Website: macys
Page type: billing-address
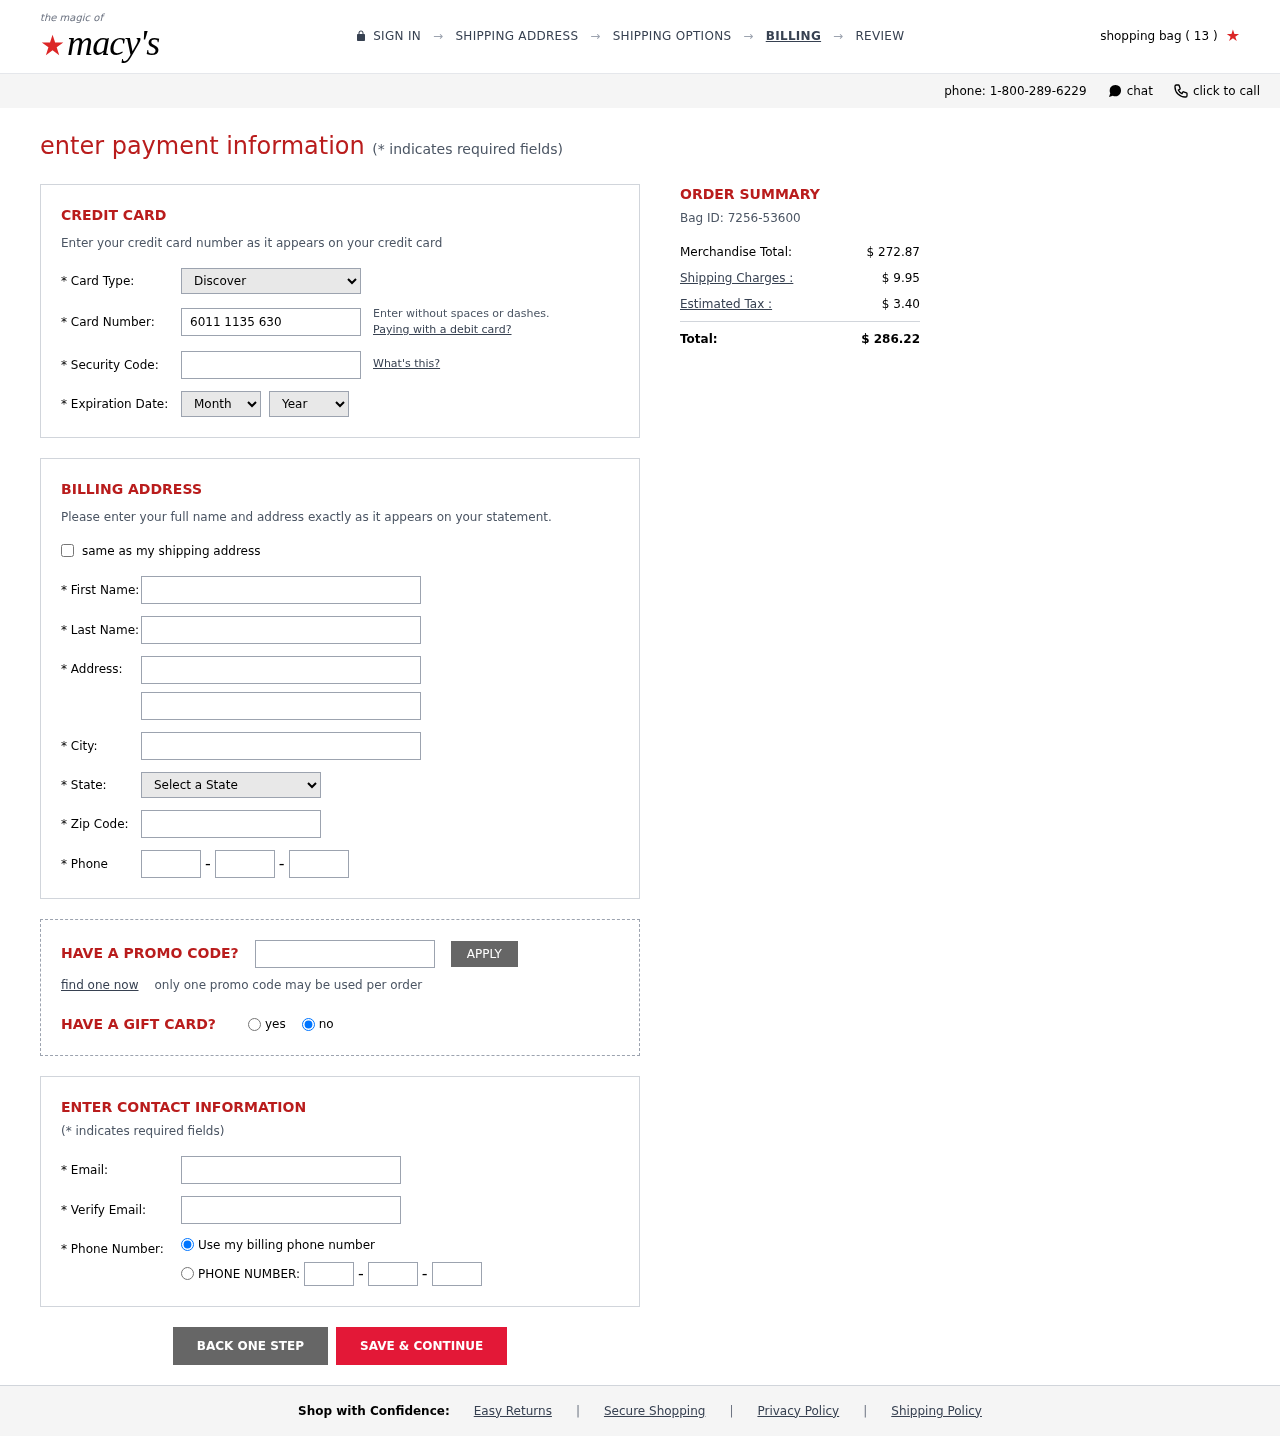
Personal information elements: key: PII_CARD_CVV
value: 694
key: PII_CARD_EXPIRY_MONTH
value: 06
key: PII_CARD_EXPIRY_YEAR
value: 30
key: PII_CARD_NUMBER
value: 6011 1135 6307 9842
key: PII_CARD_TYPE
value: Discover
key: PII_CITY
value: North Lindsay
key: PII_EMAIL
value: ricky.ruiz@yahoo.com
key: PII_FIRSTNAME
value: Ricky
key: PII_LASTNAME
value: Ruiz
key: PII_PHONE_AREA
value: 975
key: PII_PHONE_PREFIX
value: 985
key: PII_PHONE_SUFFIX
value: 8828
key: PII_POSTCODE
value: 52598
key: PII_STATE_ABBR
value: HI
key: PII_STREET
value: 76643 Andrea Prairie Apt. 213
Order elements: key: ORDER_NUM_ITEMS
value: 13
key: ORDER_ID
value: Bag ID: 7256-53600
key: ORDER_SUBTOTAL
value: $ 272.87
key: ORDER_SHIPPING_COST
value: $ 9.95
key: ORDER_TAX
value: $ 3.40
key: ORDER_TOTAL
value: $ 286.22